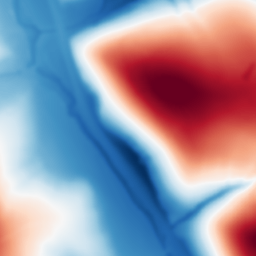
Category: multiscale
Decomposition family: dog
Decomposition parameters: sigma_low: 2
sigma_high: 100
Upsampling method: regularized
Upsampling parameters: scale: 2
lambda_reg: 0.01
Upsampling scale: 2